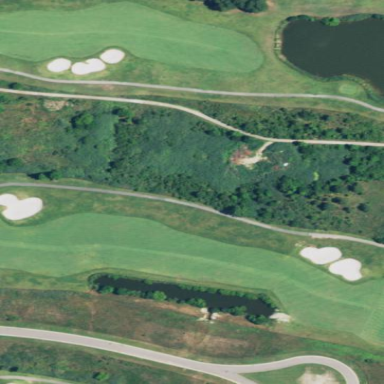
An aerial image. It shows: Golf fairway surrounded by grass.